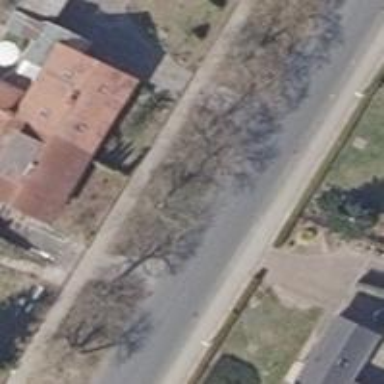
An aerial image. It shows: Residential road with asphalt surface and sidewalks on both sides.